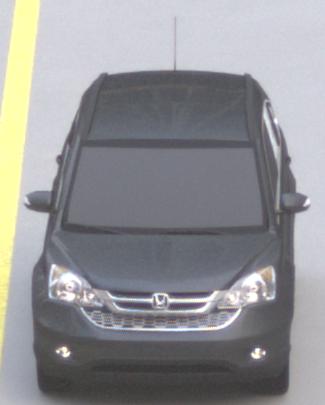
Make: Honda
Model: CR-V
Detailed model: CR-V (III) (04/10 - 10/12)
Model produced from: 2010
Model produced until: 2012
Doors: 5
Color: gray
Road condition: dry road
Daytime: morning or afternoon
Contrast: low contrast